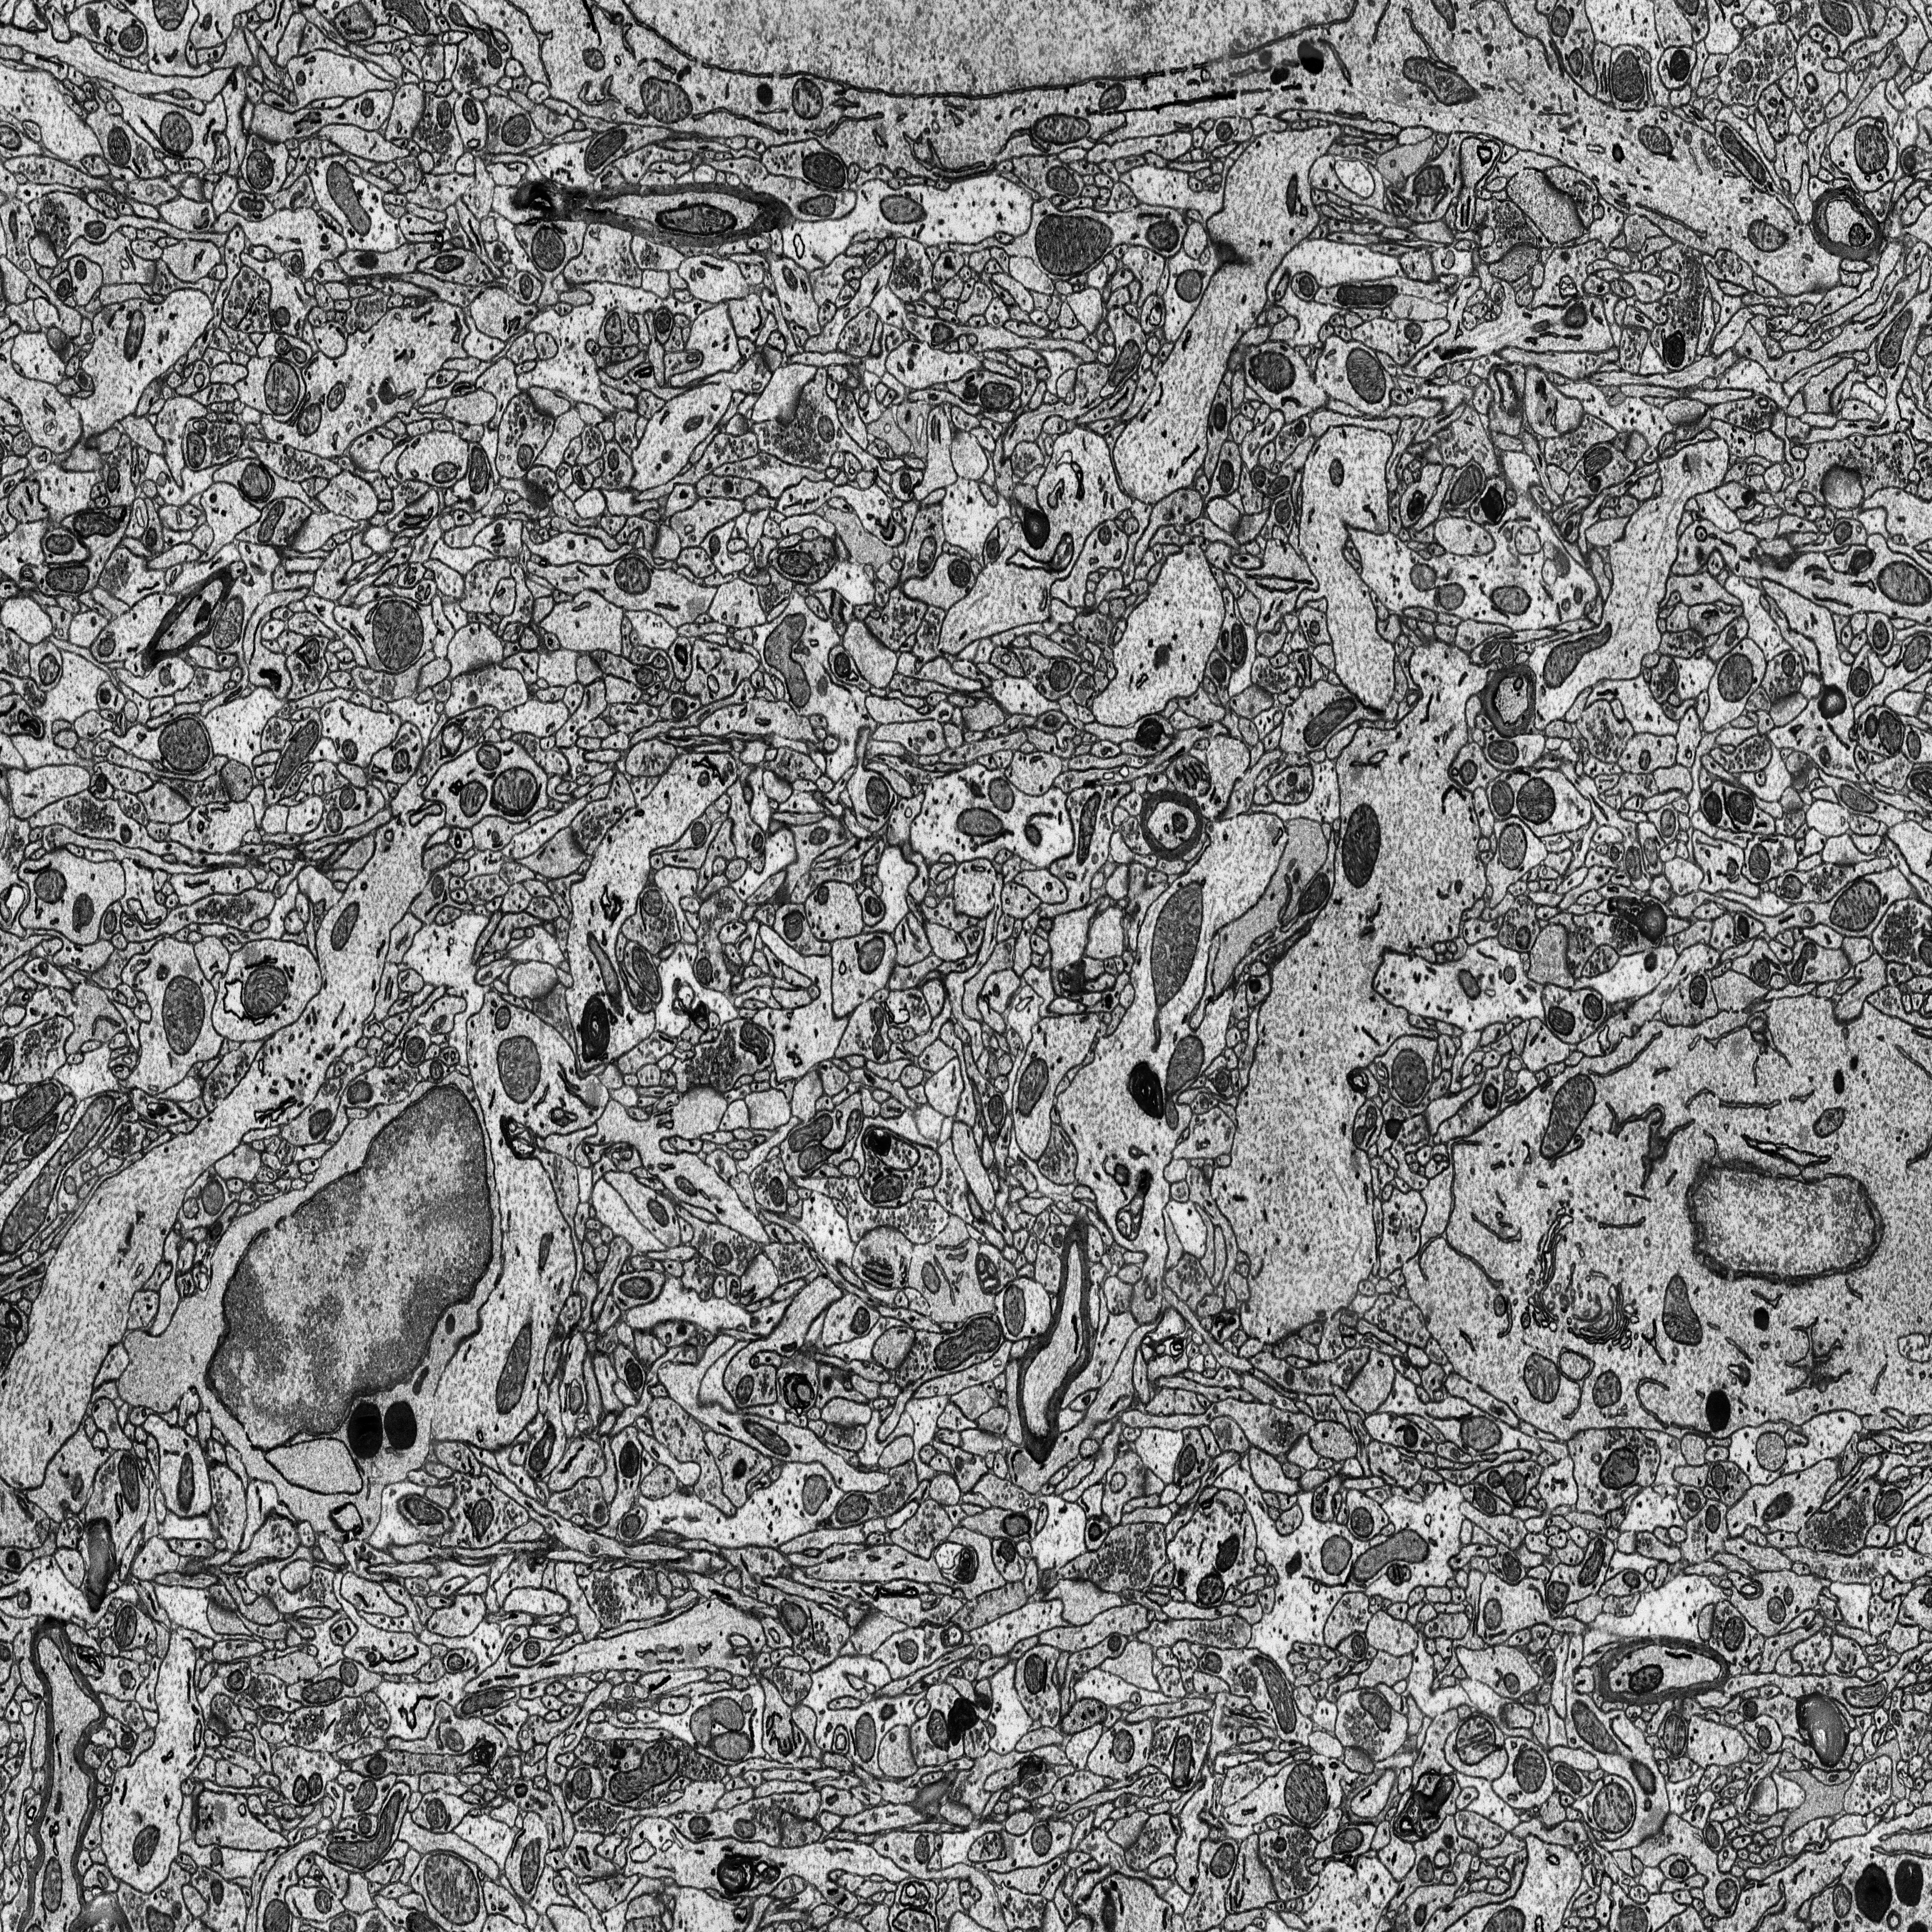
Electron microscopy slice of rat cortex tissue
Slice depth (z): 117
Mitochondria instances in slice: 399